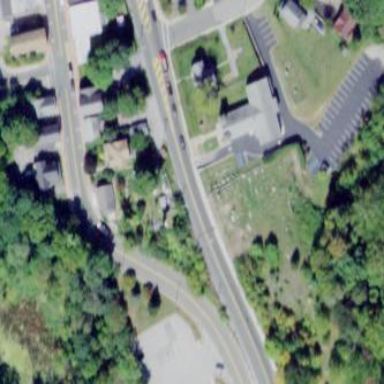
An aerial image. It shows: Cemetery.